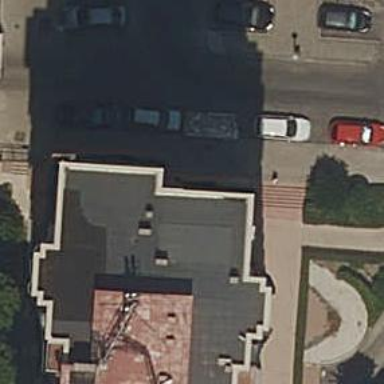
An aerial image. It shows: Cafe.